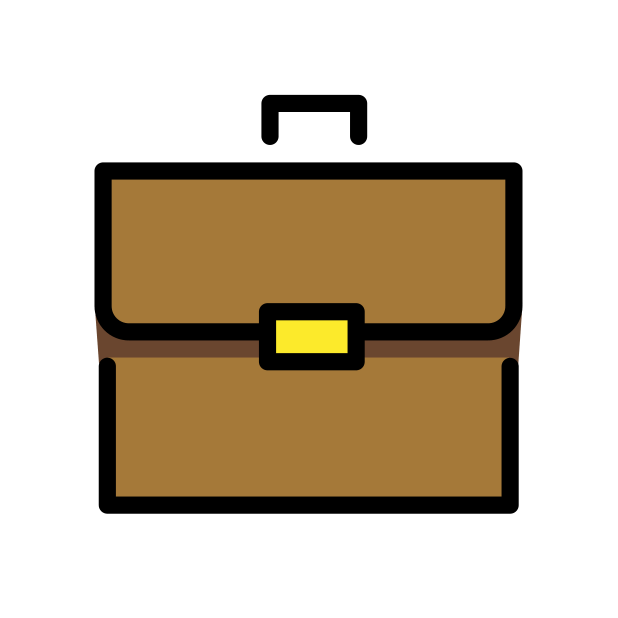
briefcase